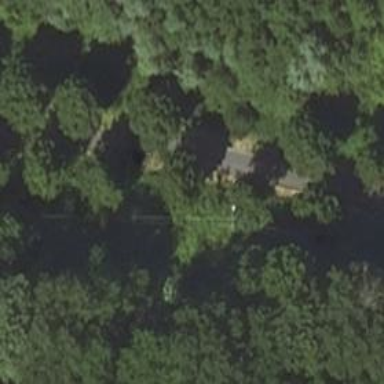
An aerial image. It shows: Row of deciduous broadleaved trees.